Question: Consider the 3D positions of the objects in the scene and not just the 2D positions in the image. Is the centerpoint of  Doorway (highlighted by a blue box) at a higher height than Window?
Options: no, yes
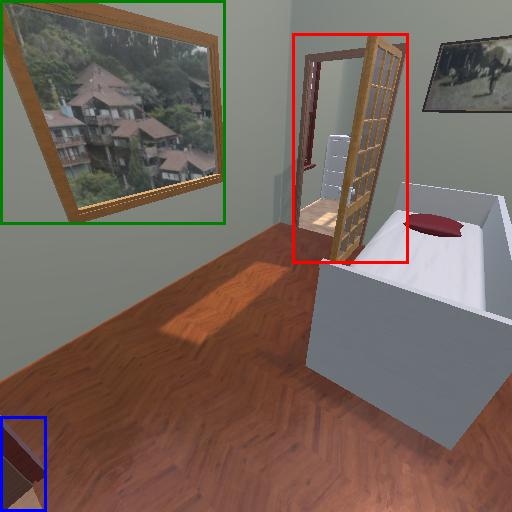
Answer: no